Question: Im fairly new to flutter,
I have created a nice BottomAppBar with a docked FAB however i also want to use this AppBar for page navigation. I've tried it with a BottomNavigationBar but then i lose the docked floating action button. How can i implement navigation into the bottom app bar??

'''
floatingActionButton: Container(
height: 65.0,
width: 65.0,
child: FittedBox(
child: FloatingActionButton(
onPressed: (){},
child: Icon(Icons.add, color: Colors.white,),
// elevation: 5.0,
),
),
),
floatingActionButtonLocation: FloatingActionButtonLocation.centerDocked,
bottomNavigationBar: BottomAppBar(
// elevation: 20.0,
shape: CircularNotchedRectangle(),
child: Container(
height: 75,
child: Row(
mainAxisSize: MainAxisSize.max,
mainAxisAlignment: MainAxisAlignment.spaceBetween,
children: <Widget>[
IconButton(
iconSize: 30.0,
padding: EdgeInsets.only(left: 28.0),
icon: Icon(Icons.home),
onPressed: () {
setState(() {
currentIndex = 0;
});
},
),
IconButton(
iconSize: 30.0,
padding: EdgeInsets.only(right: 28.0),
icon: Icon(Icons.search),
onPressed: () {
setState(() {
currentIndex = 1;
print("${currentIndex}");
});
},
),
IconButton(
iconSize: 30.0,
padding: EdgeInsets.only(left: 28.0),
icon: Icon(Icons.notifications),
onPressed: () {
setState(() {
currentIndex = 2;
print("${currentIndex}");
});
},
),
IconButton(
iconSize: 30.0,
padding: EdgeInsets.only(right: 28.0),
icon: Icon(Icons.list),
onPressed: () {
setState(() {
currentIndex = 3;
print("${currentIndex}");
});
},
)
],
),
)
)
'''
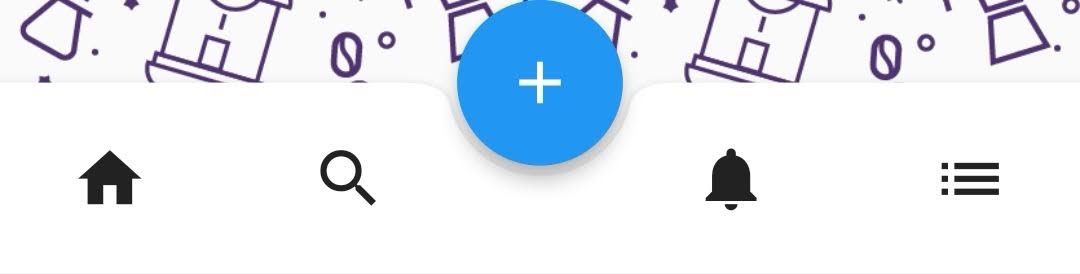
Answer: One Way of Doing it is with - <URL> widget.
Example Code with your Coded 'BottomAppBar'.
'''
class _DemoPageState extends State<FormPage> {
PageController _myPage = PageController(initialPage: 0);
@override
Widget build(BuildContext context) {
return Scaffold(
floatingActionButtonLocation: FloatingActionButtonLocation.centerDocked,
bottomNavigationBar: BottomAppBar(
shape: CircularNotchedRectangle(),
child: Container(
height: 75,
child: Row(
mainAxisSize: MainAxisSize.max,
mainAxisAlignment: MainAxisAlignment.spaceBetween,
children: <Widget>[
IconButton(
iconSize: 30.0,
padding: EdgeInsets.only(left: 28.0),
icon: Icon(Icons.home),
onPressed: () {
setState(() {
_myPage.jumpToPage(0);
});
},
),
IconButton(
iconSize: 30.0,
padding: EdgeInsets.only(right: 28.0),
icon: Icon(Icons.search),
onPressed: () {
setState(() {
_myPage.jumpToPage(1);
});
},
),
IconButton(
iconSize: 30.0,
padding: EdgeInsets.only(left: 28.0),
icon: Icon(Icons.notifications),
onPressed: () {
setState(() {
_myPage.jumpToPage(2);
});
},
),
IconButton(
iconSize: 30.0,
padding: EdgeInsets.only(right: 28.0),
icon: Icon(Icons.list),
onPressed: () {
setState(() {
_myPage.jumpToPage(3);
});
},
)
],
),
),
),
body: PageView(
controller: _myPage,
onPageChanged: (int) {
print('Page Changes to index $int');
},
children: <Widget>[
Center(
child: Container(
child: Text('Empty Body 0'),
),
),
Center(
child: Container(
child: Text('Empty Body 1'),
),
),
Center(
child: Container(
child: Text('Empty Body 2'),
),
),
Center(
child: Container(
child: Text('Empty Body 3'),
),
)
],
physics: NeverScrollableScrollPhysics(), // Comment this if you need to use Swipe.
),
floatingActionButton: Container(
height: 65.0,
width: 65.0,
child: FittedBox(
child: FloatingActionButton(
onPressed: () {},
child: Icon(
Icons.add,
color: Colors.white,
),
// elevation: 5.0,
),
),
),
);
}
}
'''